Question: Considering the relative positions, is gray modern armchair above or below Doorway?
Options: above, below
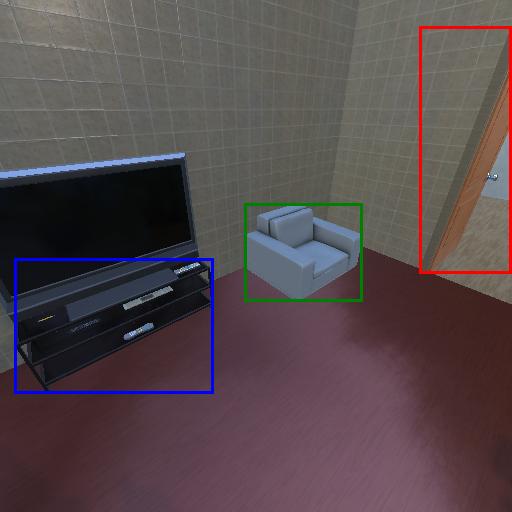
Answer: above